Question: I'm working with a background-color which should be 70% transparent, but I have many limitations:
1. I can't use RGBa or HSLA (I'm getting the colors from a PHP Content Management System) as Hex
2. The background color is dynamic - I can't use an image
3. when I use opacity, the text is affected as well making it unreadable.
I'm sure the only option I have is changing my PHP code to generate RGBa colors instead, but asking, do you see any other solution?

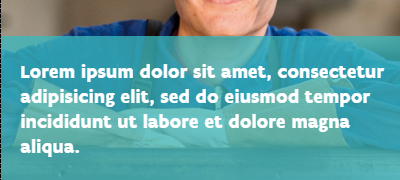
Answer: You can assign a pseudo element to the containing div.
Like so:
'''
.container:before{
opacity:0.5;
}
'''
You could also convert your hex value to RGB and then use that: <URL>